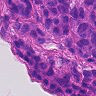
Metastatic tissue present: yes